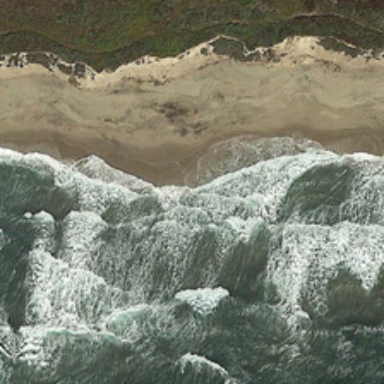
White waves in green ocean is near yellow beach and green trees .